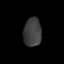
Tissue: lung
Cell type: Myeloid cells
Senescence score: 0.1597
Nuclear area (px): 506
Mean DAPI intensity: 62.322